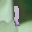
Label: 1